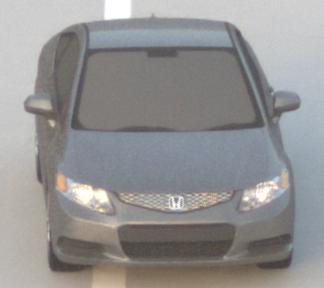
Make: Honda
Model: Civic Limousine 1.8
Detailed model: Civic (IX) Limousine
Model produced from: 2014/05
Model produced until: 2017/06
Doors: 4
Color: gray
Road condition: dry road
Daytime: sunrise or sunset
Contrast: low contrast